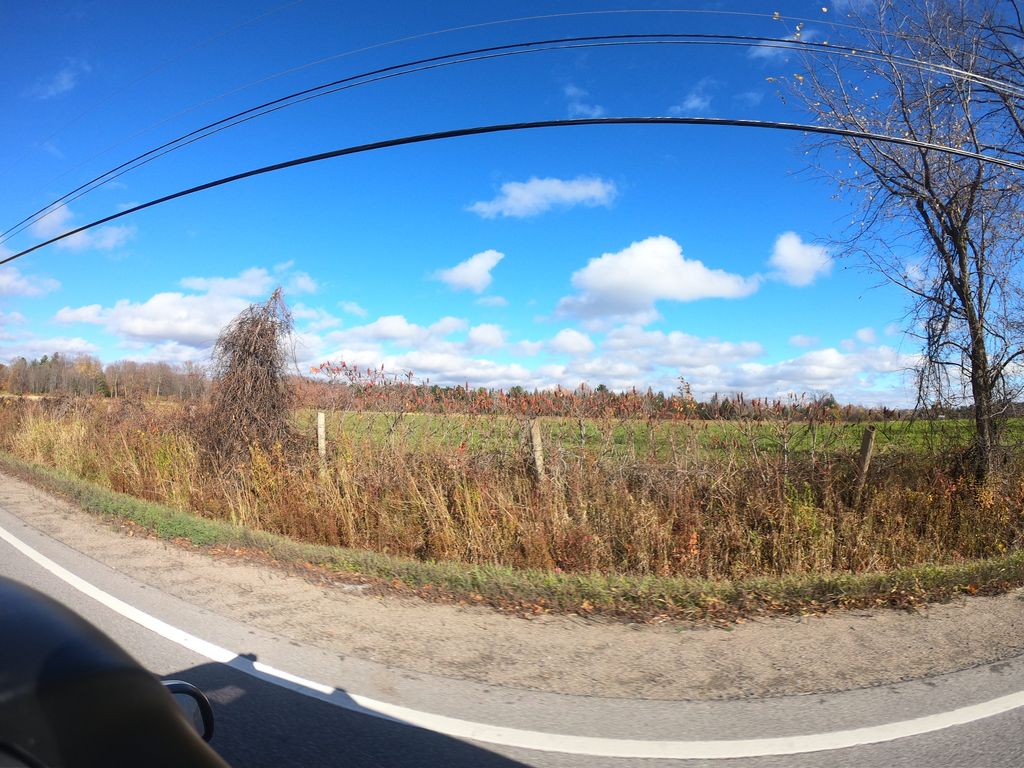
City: ottawa-gatineau